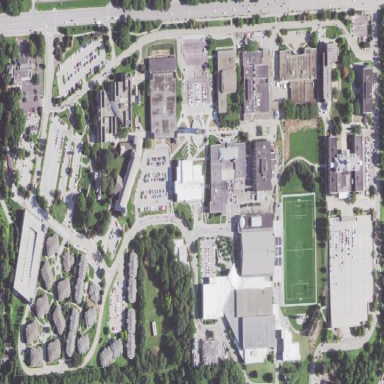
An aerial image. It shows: University.